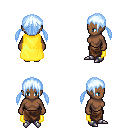
a pixel art fantasy rpg character, female body template, human, dark skin, yellow cape, robe skirt, white cyan twin-tailed hairstyle, metal boots, four views (front, back, left, right), 2x2 character sprite sheet, small pixel art, hard edges, no anti-aliasing